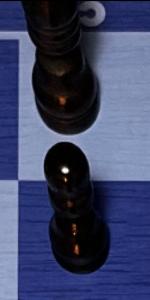
Label: Pawn_Black